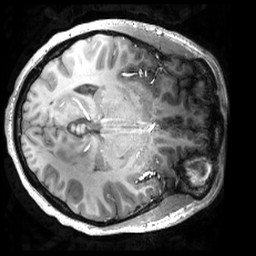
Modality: T1w
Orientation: axial
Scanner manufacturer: philips
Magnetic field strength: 7 T
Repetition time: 0.008 s
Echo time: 0.001974 s